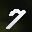
Label: 7